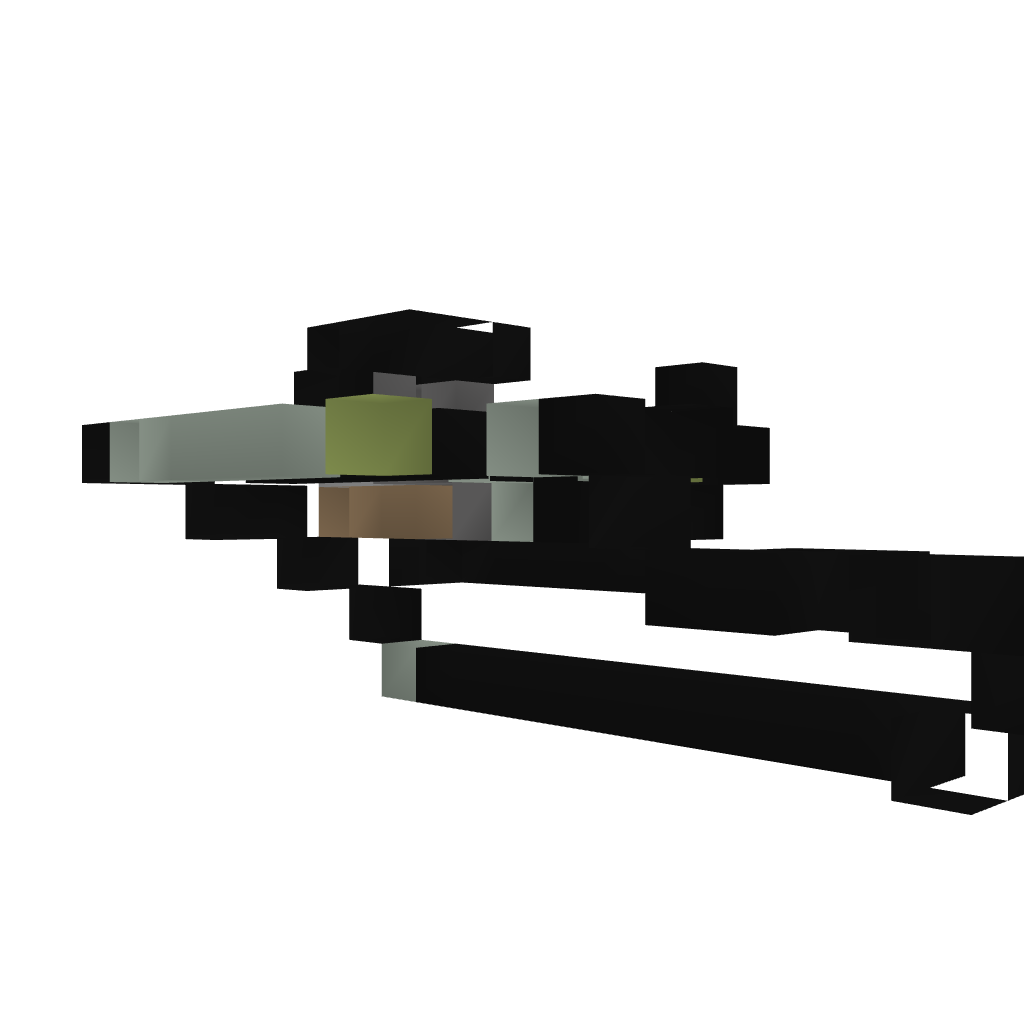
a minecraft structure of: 1 tick rapid fire tnt xlr cannon